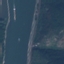
Land use / land cover class: River